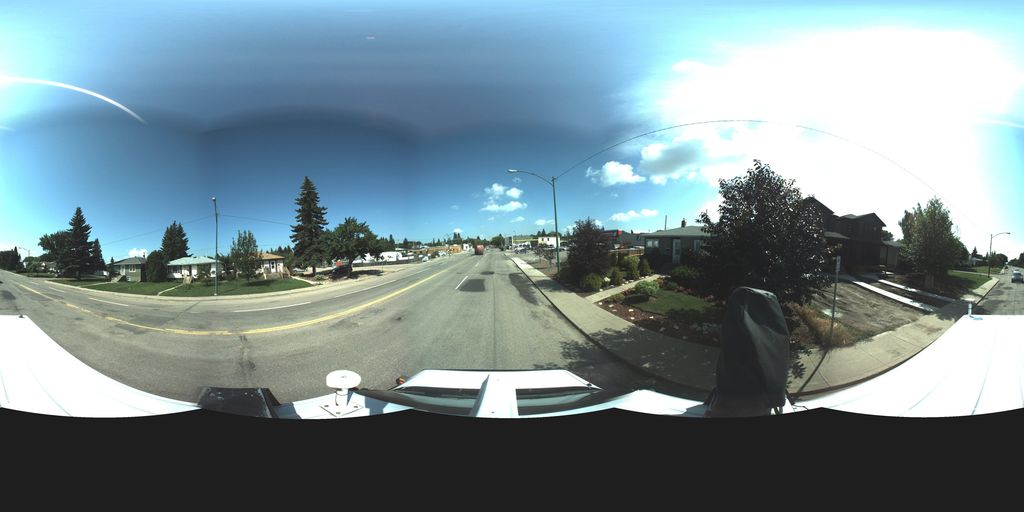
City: saskatoon